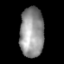
Tissue: lung
Cell type: T cells
Senescence score: 0.2111
Nuclear area (px): 1178
Mean DAPI intensity: 147.092